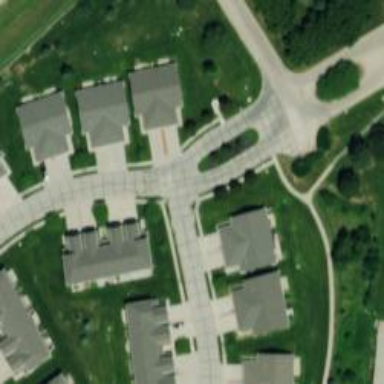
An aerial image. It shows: Living street.